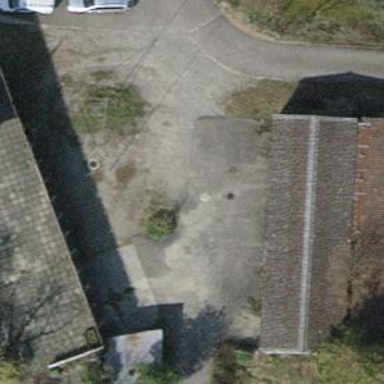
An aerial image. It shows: Parking entrance.